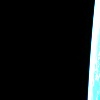
Label: space